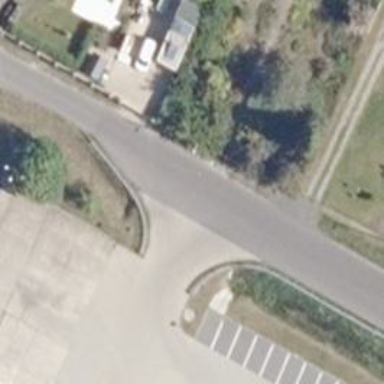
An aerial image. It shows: Residential road with asphalt surface and no sidewalk.